九年级 · 度量几何学
(本小题8.0分)

如图(1), 已知点 $O$ 是 $\angle E P F$ 的平分线上的一点, 以点 $O$ 为圆心的圆与角两边分别交于 $A, B$ 和 $C, D$ 四点.

图(1)

图(2)

图(3)

(1)求证: $A B=C D$;

(2)若角的顶点 $P$ 在圆上, 如图(2), 其他条件不变, 结论成立吗?

(3)若角的顶点 $P$ 在圆内, 如图(3), 其他条件不变, 结论成立吗?


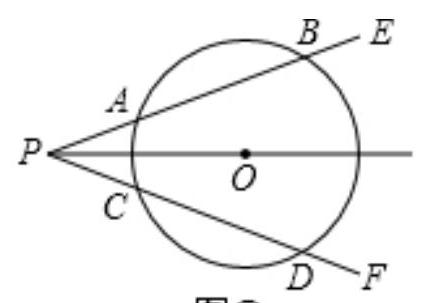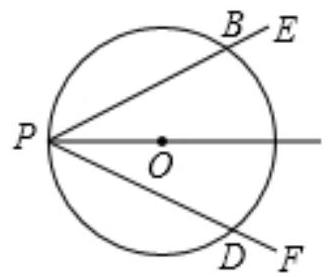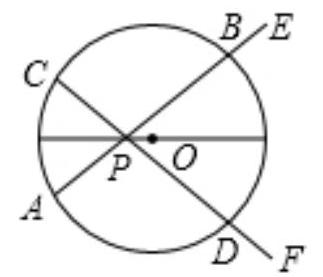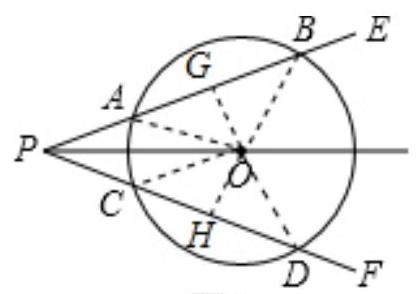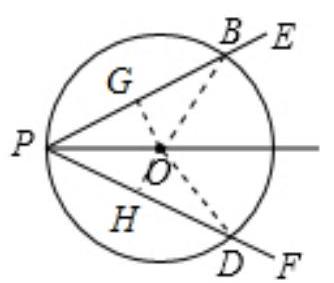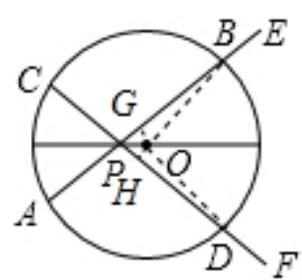
答案: 解: (1)相等.

如图:

作 $O G \perp A B$ 于 $G, O H \perp C D$ 于

$H$, 连接 $O A, O C, O B, O D$.

图(1)

图(2)

图(3)

$A G=B G, \quad C H=D H$,

$\because \angle E P O=\angle F P O$,

$\therefore O G=O H$

在Rt $\triangle O B G$ 和Rt $\triangle O D H$ 中,

由 $H L$ 定理得: $\triangle O B G \cong \triangle O D H$,
$\therefore G B=H D$,

$\therefore A B=C D$;

(2)点 $P$ 在圆上, 结论成立:

顶点 $P$ 在圆上, 此时点 $P, A, C$ 重合于点 $A$, 作 $O G \perp A B$ 于 $G, O H \perp A D$ 于 $H$,

$\therefore A G=G B, A H=H D$,

$\because \angle E A O=\angle D A O$,

$\therefore O G=O H$.

在Rt $\triangle O A G$ 和Rt $\triangle O A H$ 中, 由 $H L$ 定理得: $\triangle O A G \cong \triangle O A H$,

$\therefore A G=A H$,

$\therefore A B=A D$.

即点 $P$ 在圆上, 结论成立.

(3), 顶点 $P$ 在圆内, 作 $O G \perp A B$ 于 $G, O H \perp C D$ 于 $H$, 则 $A G=G B, C H=H D$,

$\because \angle E P O=\angle F P O$,

$\therefore O G=O H$,

$\therefore G B=H D$,

$\therefore A B=C D$.

即点 $P$ 在圆内, 结论成立.

解析: (1)过 $O$ 作 $O M \perp A B$ 于 $M, O N \perp C D$ 于 $N$, 连接 $O A 、 O C$, 根据角平分线性质得出 $O N=O M$,根据勾股定理求出 $A M=C N$, 根据垂径定理得出 $A B=2 A M, C D=2 C N$, 即可得出答案;

(2)

本题考查的是垂径定理, 先根据角平分线的性质定理, 得到两条弦心距相等, 然后再说明两条弦相等.